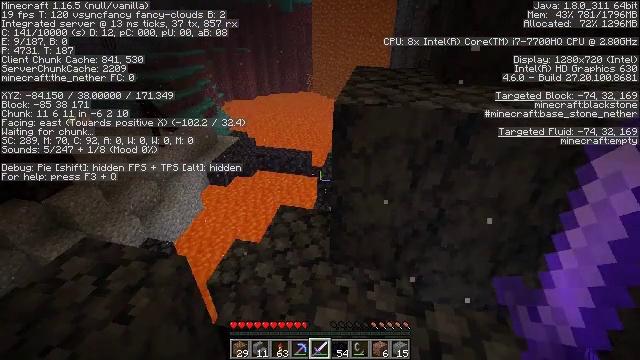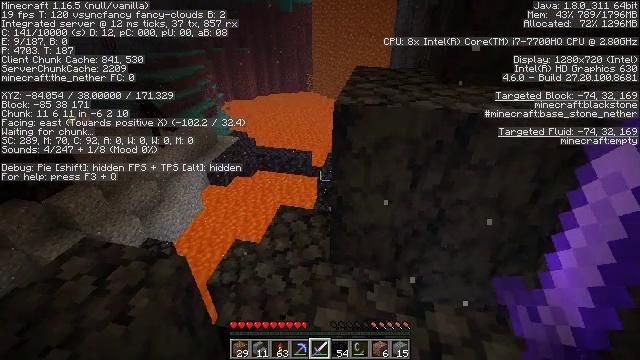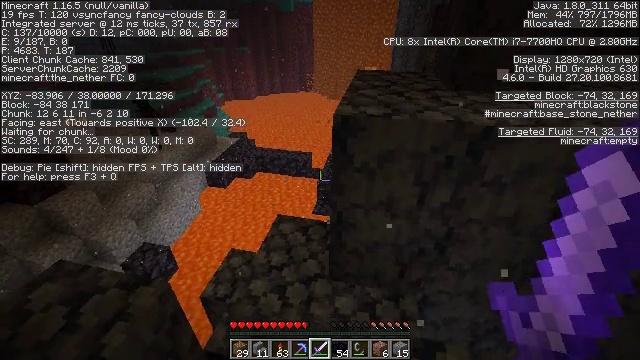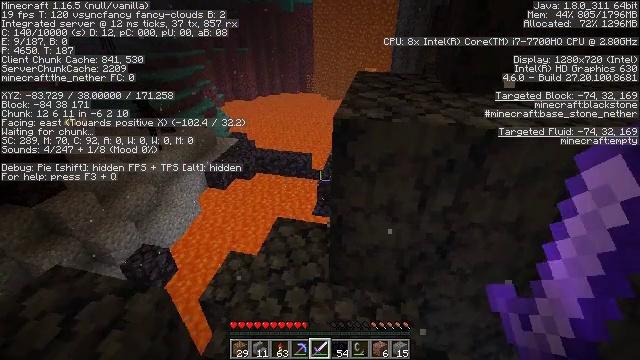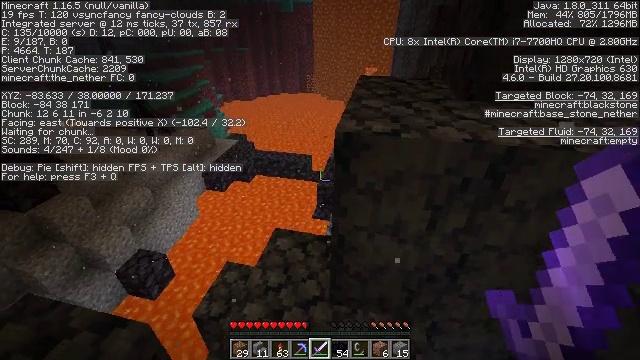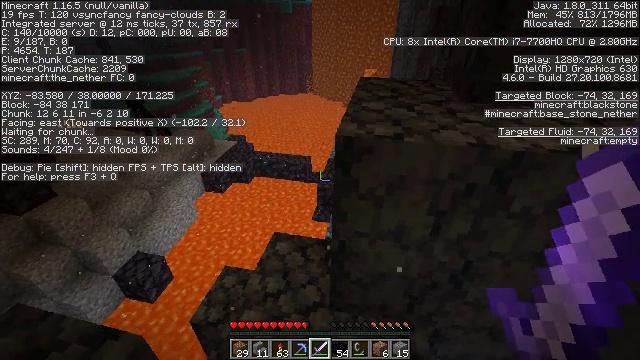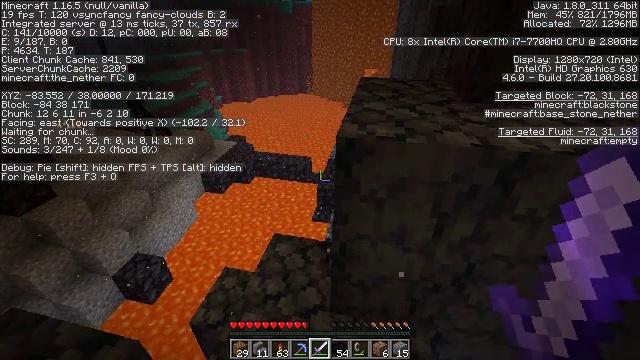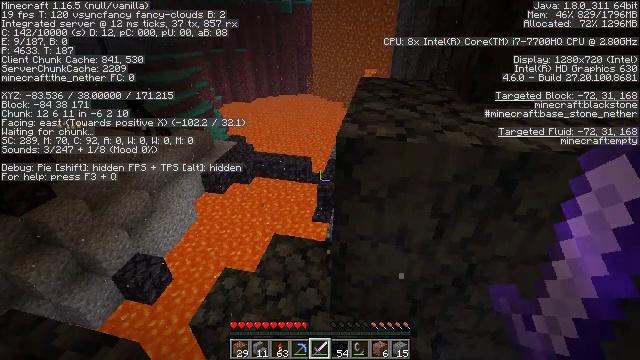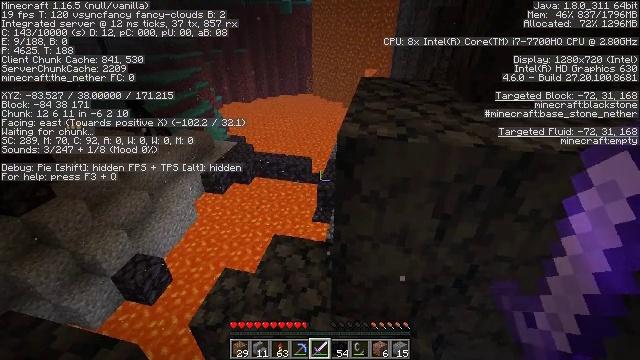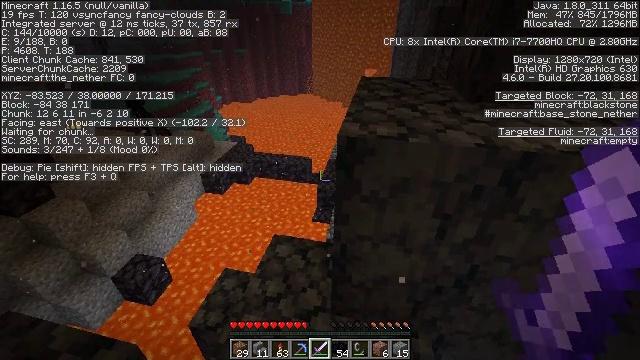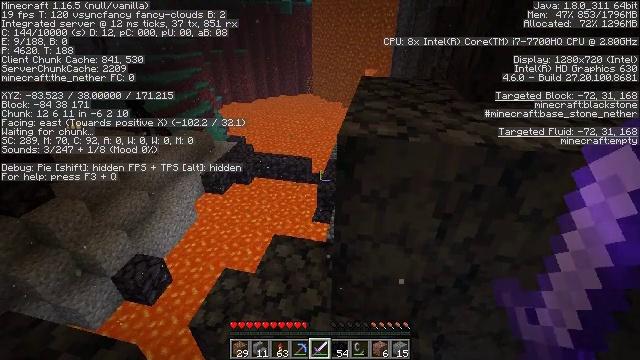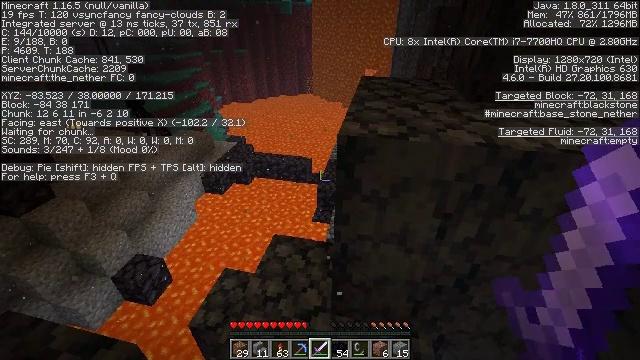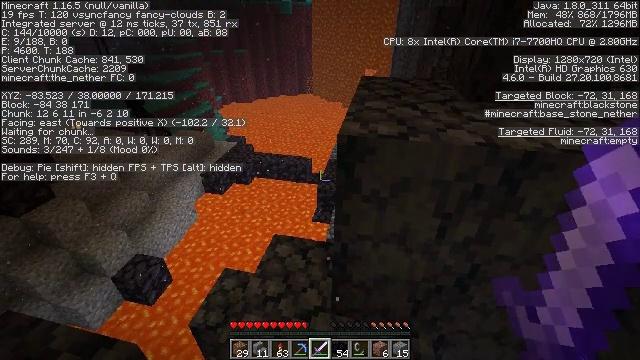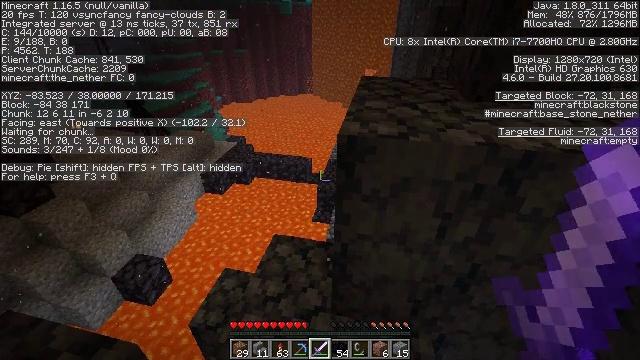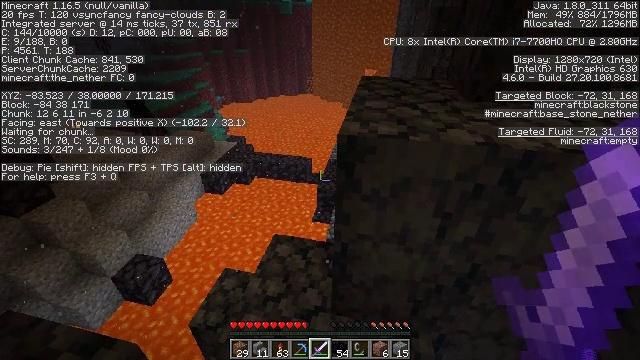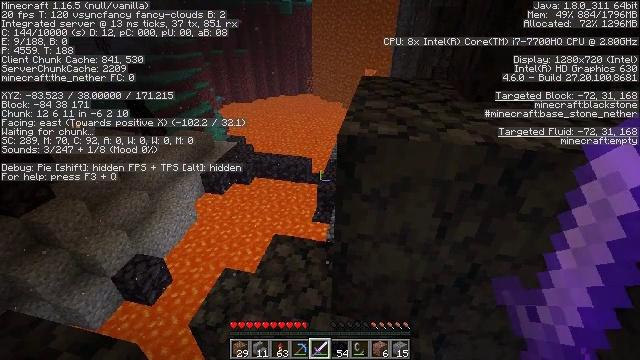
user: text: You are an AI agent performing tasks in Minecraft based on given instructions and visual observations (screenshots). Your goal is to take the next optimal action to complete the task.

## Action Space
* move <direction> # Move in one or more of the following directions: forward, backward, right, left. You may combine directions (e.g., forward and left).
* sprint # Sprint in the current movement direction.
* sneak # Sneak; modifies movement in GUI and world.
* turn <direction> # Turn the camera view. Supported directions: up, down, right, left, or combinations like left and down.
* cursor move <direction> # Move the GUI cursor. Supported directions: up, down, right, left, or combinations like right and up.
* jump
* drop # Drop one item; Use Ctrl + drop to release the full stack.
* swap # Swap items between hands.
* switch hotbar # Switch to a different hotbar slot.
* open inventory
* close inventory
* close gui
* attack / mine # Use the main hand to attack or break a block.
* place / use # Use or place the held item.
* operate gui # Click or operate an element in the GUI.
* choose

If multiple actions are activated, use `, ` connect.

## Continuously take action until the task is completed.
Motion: motion action
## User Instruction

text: Kill a magma cube.
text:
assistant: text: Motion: move forward
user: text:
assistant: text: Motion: move forward
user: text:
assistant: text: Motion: move forward
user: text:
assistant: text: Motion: no_op
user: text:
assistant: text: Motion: no_op
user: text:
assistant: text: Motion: no_op
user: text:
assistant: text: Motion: no_op
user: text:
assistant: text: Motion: no_op
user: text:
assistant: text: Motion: no_op
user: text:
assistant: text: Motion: no_op
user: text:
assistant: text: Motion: no_op
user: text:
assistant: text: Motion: no_op
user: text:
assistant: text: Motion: no_op
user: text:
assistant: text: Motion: no_op
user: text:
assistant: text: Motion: no_op
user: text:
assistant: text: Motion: no_op
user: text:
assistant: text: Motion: no_op
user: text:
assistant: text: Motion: no_op
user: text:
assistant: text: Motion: no_op
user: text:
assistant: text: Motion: no_op
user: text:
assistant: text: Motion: no_op
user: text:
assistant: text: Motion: no_op
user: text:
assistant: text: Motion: no_op
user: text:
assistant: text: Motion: no_op
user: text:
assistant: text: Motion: no_op
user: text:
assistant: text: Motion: no_op
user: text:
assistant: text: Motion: no_op
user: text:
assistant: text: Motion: no_op
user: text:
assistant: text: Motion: no_op
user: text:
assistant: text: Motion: no_op